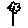
Label: flower